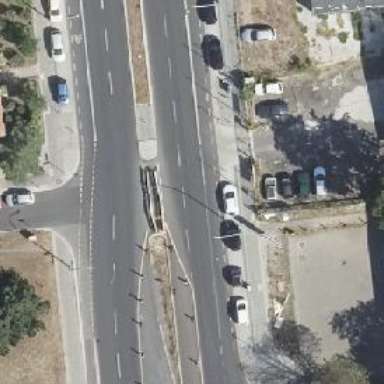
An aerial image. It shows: Secondary road with asphalt surface.